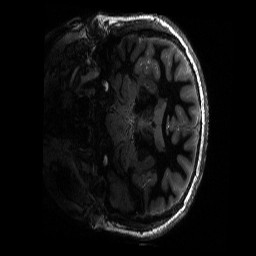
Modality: T1w
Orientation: coronal
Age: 24
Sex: female
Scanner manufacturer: siemens
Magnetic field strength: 6.98 T
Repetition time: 3.1 s
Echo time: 0.00252 s